Question: I applied a texture on a simple cube using WebGL. The texture is a check board with 2 colors ; this is the result :

I would like to know how to edit the color of the texture only for some pixels in order to obtain something like eyes or mouth on this cube , using different colors.
This is the code I used to build the check board :
'''
var colorsArray = [];
var vertexColors = [
vec4( 1.0, 0.0, 1.0, 1.0 ), //
vec4( 1.0, 1.0, 1.0, 1.0 ), //
vec4( 1.0, 0.0, 1.0, 1.0 ), //
vec4( 1.0, 1.0, 1.0, 1.0 ), //
vec4( 1.0, 0.0, 1.0, 1.0 ), //
vec4( 1.0, 1.0, 1.0, 1.0 ), //
vec4( 1.0, 1.0, 1.0, 1.0 ), //
vec4( 1.0, 1.0, 1.0, 1.0 ) //
];
var move_forward = false;
// TEXTURE
var texSize = 256;
var numChecks = 8;
var c;
var image1 = new Uint8Array(4*texSize*texSize);
for ( var i = 0; i < texSize; i++ ) {
for ( var j = 0; j <texSize; j++ ) {
var patchx = Math.floor(i/(texSize/numChecks));
var patchy = Math.floor(j/(texSize/numChecks));
if(patchx%2 ^ patchy%2) c = 255;
else c = 0;
//c = 255*(((i & 0x8) == 0) ^ ((j & 0x8) == 0))
image1[4*i*texSize+4*j] = c;
image1[4*i*texSize+4*j+1] = c;
image1[4*i*texSize+4*j+2] = c;
image1[4*i*texSize+4*j+3] = 255;
}
}
var image2 = new Uint8Array(4*texSize*texSize);
// Create a checkerboard pattern
for ( var i = 0; i < texSize; i++ ) {
for ( var j = 0; j <texSize; j++ ) {
image2[4*i*texSize+4*j] = 127+127*Math.sin(0.1*i*j);
image2[4*i*texSize+4*j+1] = 127+127*Math.sin(0.1*i*j);
image2[4*i*texSize+4*j+2] = 127+127*Math.sin(0.1*i*j);
image2[4*i*texSize+4*j+3] = 255;
}
}
var texture1, texture2;
var t1, t2;
var texCoordsArray = [];
var texCoord = [
vec2(0, 0),
vec2(0, 1),
vec2(1, 1),
vec2(1, 0)
];
function configureTexture() {
texture1 = gl.createTexture();
gl.bindTexture( gl.TEXTURE_2D, texture1 );
gl.pixelStorei(gl.UNPACK_FLIP_Y_WEBGL, true);
gl.texImage2D(gl.TEXTURE_2D, 0, gl.RGBA, texSize, texSize, 0, gl.RGBA, gl.UNSIGNED_BYTE, image1);
gl.generateMipmap( gl.TEXTURE_2D );
gl.texParameteri( gl.TEXTURE_2D, gl.TEXTURE_MIN_FILTER,
gl.NEAREST_MIPMAP_LINEAR );
gl.texParameteri( gl.TEXTURE_2D, gl.TEXTURE_MAG_FILTER, gl.NEAREST);
texture2 = gl.createTexture();
gl.bindTexture( gl.TEXTURE_2D, texture2 );
gl.pixelStorei(gl.UNPACK_FLIP_Y_WEBGL, true);
gl.texImage2D(gl.TEXTURE_2D, 0, gl.RGBA, texSize, texSize, 0, gl.RGBA, gl.UNSIGNED_BYTE, image2);
gl.generateMipmap( gl.TEXTURE_2D );
gl.texParameteri( gl.TEXTURE_2D, gl.TEXTURE_MIN_FILTER,
gl.NEAREST_MIPMAP_LINEAR );
gl.texParameteri( gl.TEXTURE_2D, gl.TEXTURE_MAG_FILTER, gl.NEAREST);
}
'''
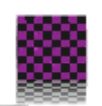
Answer: This question has multiple solutions.
1. (Best option) Use a shader to layer an image of the face, which you load in, on top of the checkerboard. This even allows you to avoid using a texture for the checkerboard entirely if you desire. This is the best option because learning shaders is a must for any graphics situation.
2. Load in the image of the face and blend it together into the texture.
3. (Bad option, but works) Use some fancy math to draw a face onto the texture.
Each of these requires some knowledge to accomplish:
1. Shaders
2. Loading textures from a file
The third method is the trickiest, but the easiest to implement without much extra knowledge. I don't know how complex you want the face, anything more complex than cartoon eyes and mouth is out of the realm of possibility.
The general idea is to write a function that makes a curve (for example in <URL>. You can also negate that function to get the top of the eye. Then you can draw a circle for the pupil. Then repeat for the other eye. That's just my take on it, you really do need to play with it and get creative.
Good luck!